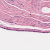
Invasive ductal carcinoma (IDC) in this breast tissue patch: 0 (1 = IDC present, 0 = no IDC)